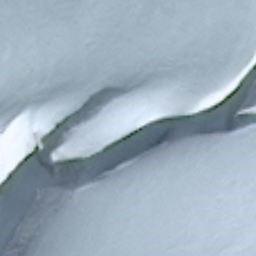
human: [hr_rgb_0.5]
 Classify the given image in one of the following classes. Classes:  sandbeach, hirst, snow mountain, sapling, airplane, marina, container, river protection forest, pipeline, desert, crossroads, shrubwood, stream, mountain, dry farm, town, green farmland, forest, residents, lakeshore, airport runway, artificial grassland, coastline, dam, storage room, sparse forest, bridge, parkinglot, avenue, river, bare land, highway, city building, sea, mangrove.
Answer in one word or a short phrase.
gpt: snow mountain